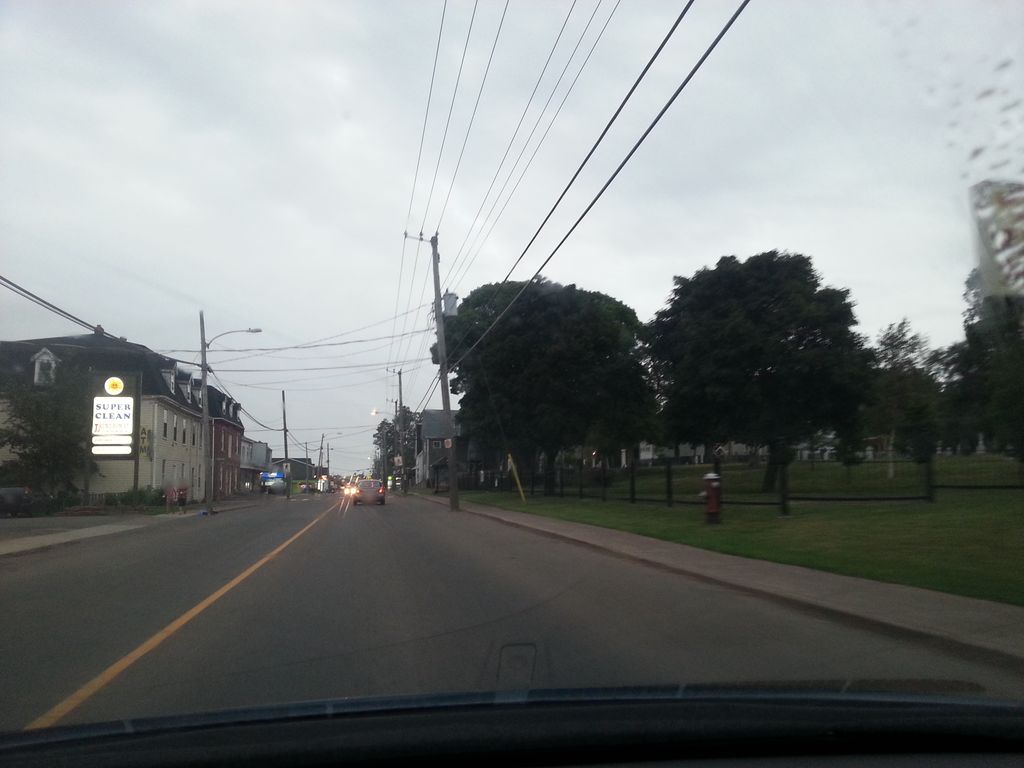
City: charlottetown